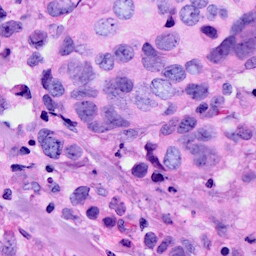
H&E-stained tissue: Breast